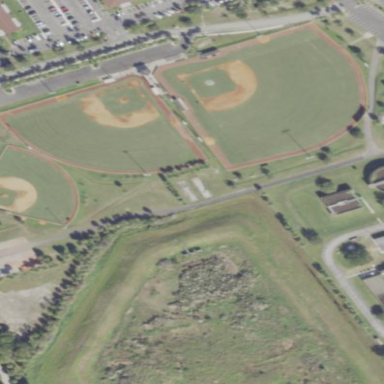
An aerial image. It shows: Recreational ground known as park.